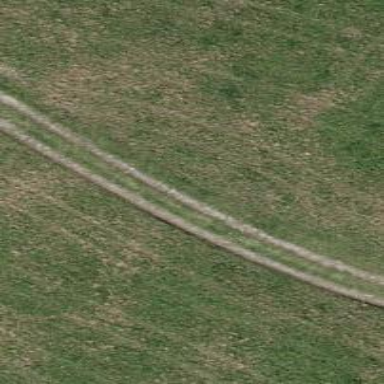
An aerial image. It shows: Track with grade 3 surface.